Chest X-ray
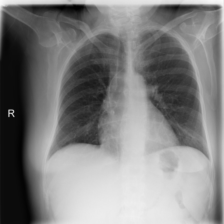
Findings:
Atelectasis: positive
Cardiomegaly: negative
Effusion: negative
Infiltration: negative
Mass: negative
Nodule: negative
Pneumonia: negative
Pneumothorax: negative
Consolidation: negative
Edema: negative
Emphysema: negative
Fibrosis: negative
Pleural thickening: negative
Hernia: negative